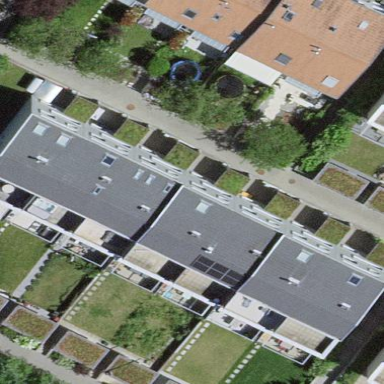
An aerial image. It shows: Terrace building.